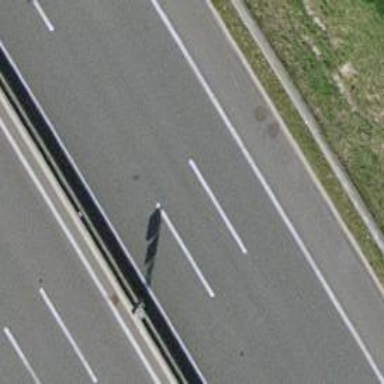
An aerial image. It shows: View of motorway.